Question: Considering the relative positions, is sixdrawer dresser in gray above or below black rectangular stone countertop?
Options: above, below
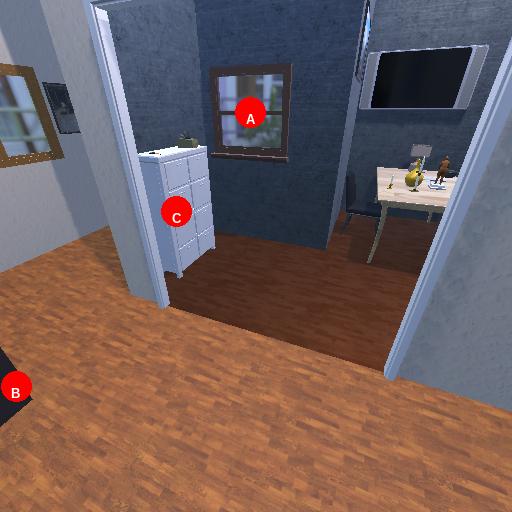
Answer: above